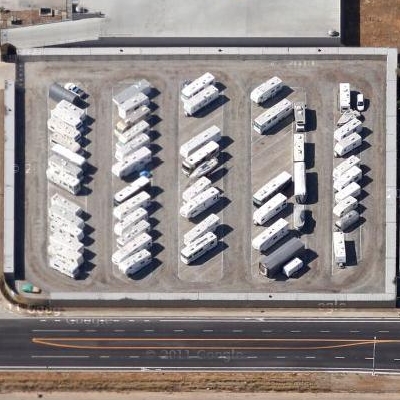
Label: Parking